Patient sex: F
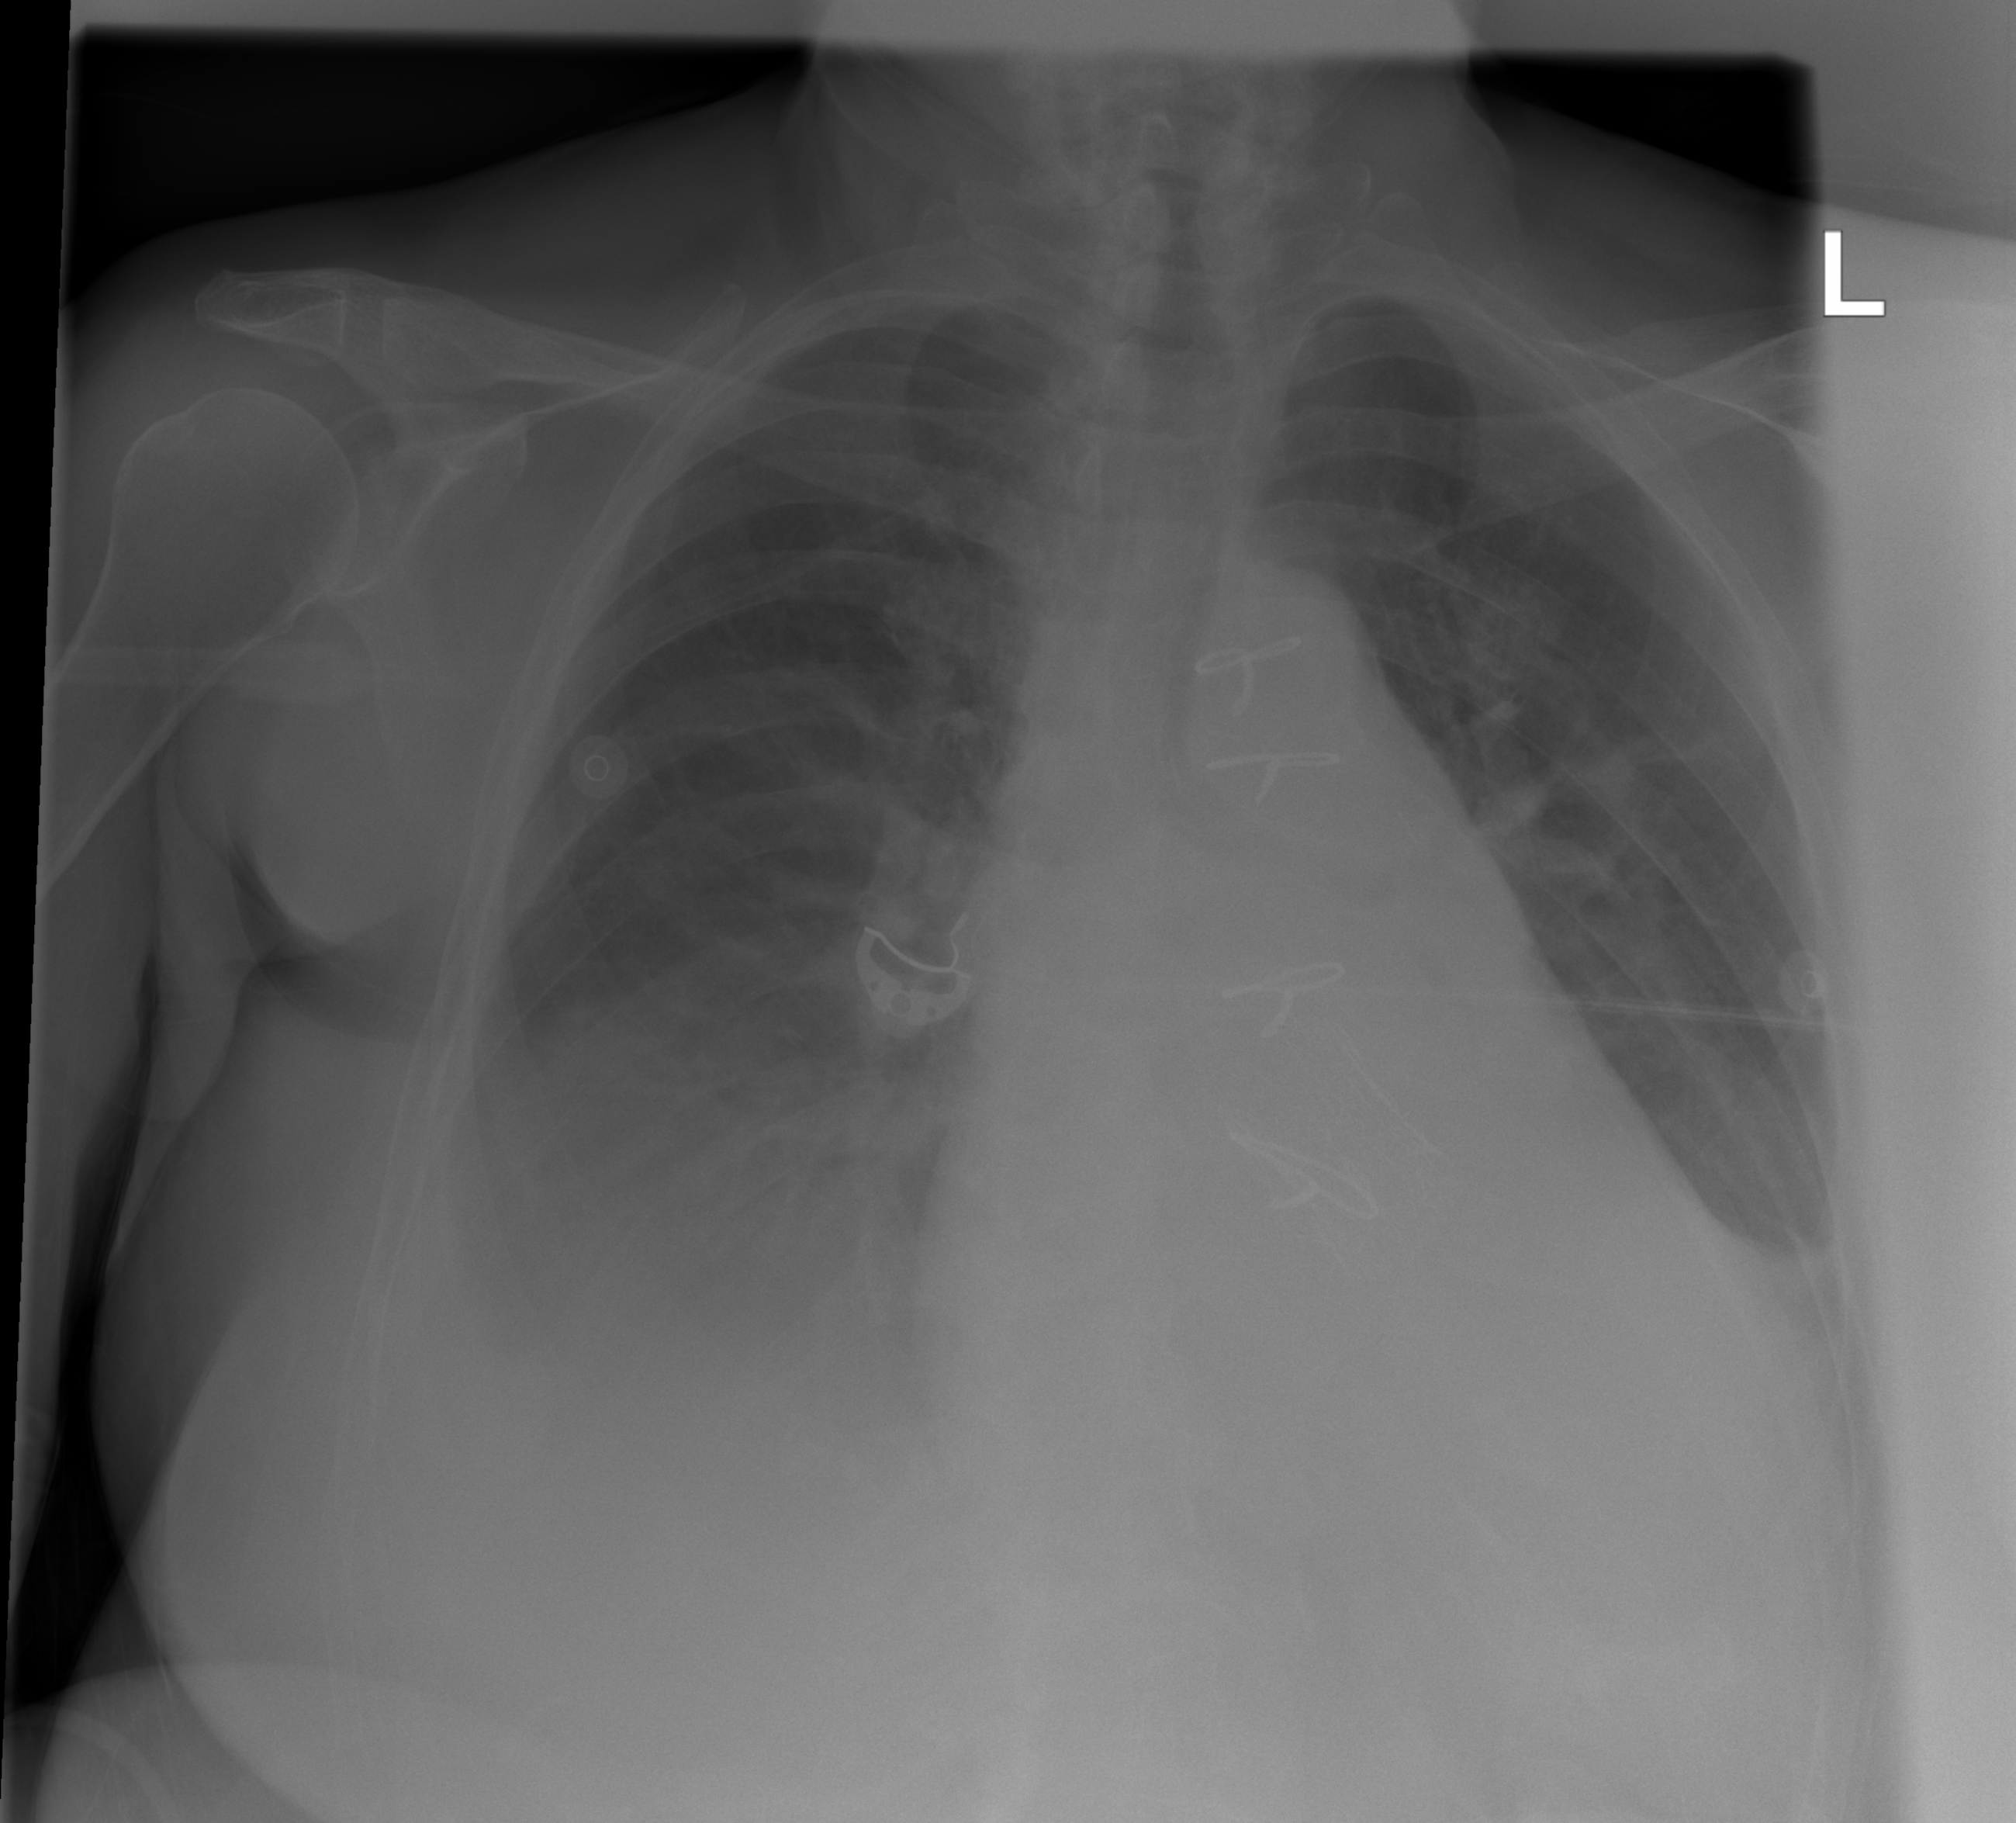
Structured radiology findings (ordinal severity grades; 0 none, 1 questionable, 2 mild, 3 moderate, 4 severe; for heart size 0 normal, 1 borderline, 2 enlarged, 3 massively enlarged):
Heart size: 0
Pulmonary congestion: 0
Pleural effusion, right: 2
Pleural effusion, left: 2
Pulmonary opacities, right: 0
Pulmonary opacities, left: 0
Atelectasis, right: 0
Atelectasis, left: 2